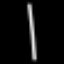
Label: line